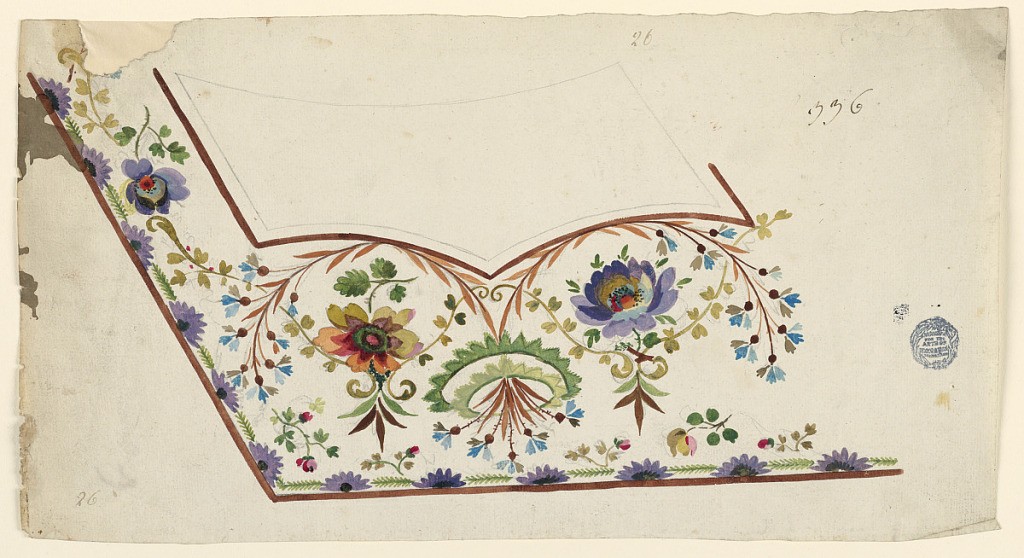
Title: Design for a Waistcoat
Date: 1780-1790
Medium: Pencil and various gouaches on paper
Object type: Drawing
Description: Design for the embroidery at the border of a man's waistcoast. Brown edges. A fantastical flower is suspended beneath the central bottom point of the pocket. Beside it are two flower boughs, either with calyx scrolls. Flower boughs decorate the remaining square of the field. A border consistening of halves of blossoms which are connected by straight leafs boughs is shown along the edge of the waistcoat.